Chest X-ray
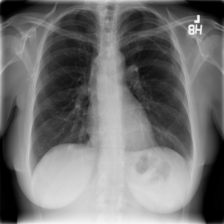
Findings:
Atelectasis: negative
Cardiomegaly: negative
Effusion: negative
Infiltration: positive
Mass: negative
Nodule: negative
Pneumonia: negative
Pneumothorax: negative
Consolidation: negative
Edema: negative
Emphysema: negative
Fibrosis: negative
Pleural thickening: negative
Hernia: negative